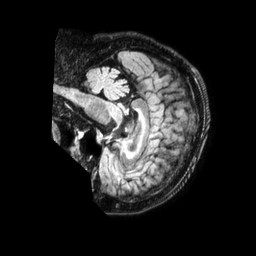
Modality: FLAIR
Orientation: sagittal
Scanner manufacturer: philips
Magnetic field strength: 1.5 T
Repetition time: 4.8 s
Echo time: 0.3363 s